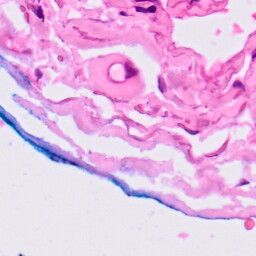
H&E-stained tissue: Lung